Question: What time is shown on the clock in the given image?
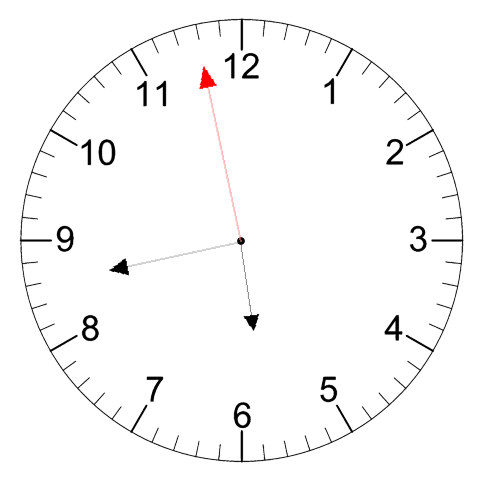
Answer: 05:42:58